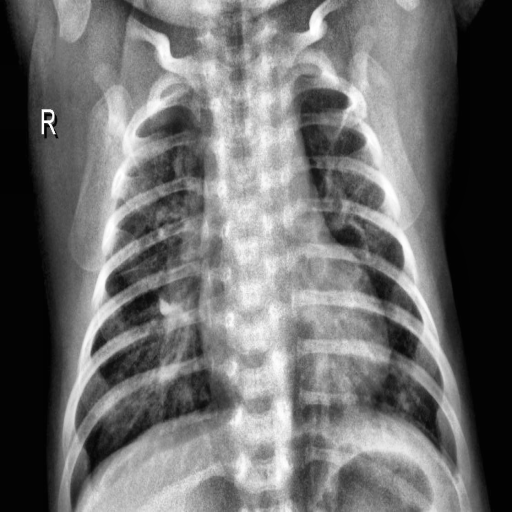
Finding: PNEUMONIA